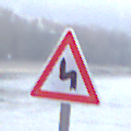
Verkehrszeichen: DoppelkurveZunaechstLinks
Umgebung: Outdoor, Suburban
Tageszeit: MorningAfternoon
Wetter: Overcast
Licht: Natural
Jahreszeit: NotSpecified
Kontrast: LowContrast